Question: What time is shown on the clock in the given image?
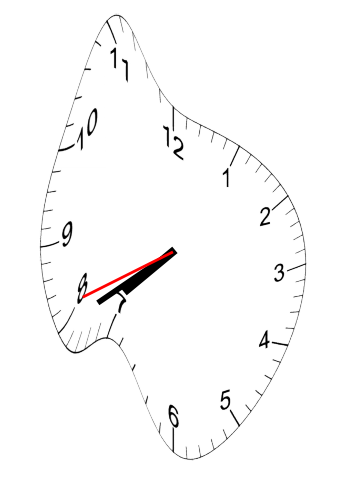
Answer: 07:39:41